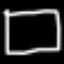
Label: square